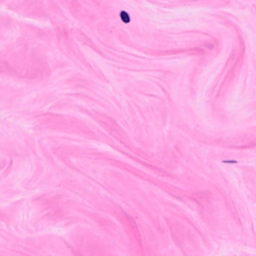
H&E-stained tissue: Breast